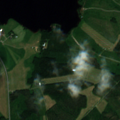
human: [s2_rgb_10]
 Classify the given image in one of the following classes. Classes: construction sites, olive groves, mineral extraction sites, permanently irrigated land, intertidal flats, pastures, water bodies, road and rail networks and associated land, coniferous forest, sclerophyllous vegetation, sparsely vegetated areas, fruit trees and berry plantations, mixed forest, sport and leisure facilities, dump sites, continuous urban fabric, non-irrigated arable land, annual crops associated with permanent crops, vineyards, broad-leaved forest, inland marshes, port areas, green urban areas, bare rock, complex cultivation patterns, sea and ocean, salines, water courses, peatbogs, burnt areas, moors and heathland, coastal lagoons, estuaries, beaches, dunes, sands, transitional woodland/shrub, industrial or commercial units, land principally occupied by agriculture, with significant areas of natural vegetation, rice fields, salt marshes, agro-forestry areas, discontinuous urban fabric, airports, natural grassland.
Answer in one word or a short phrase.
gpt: non-irrigated arable land, land principally occupied by agriculture, with significant areas of natural vegetation, coniferous forest, mixed forest, transitional woodland/shrub, water bodies